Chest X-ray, PA view. Patient: 17 years old, sex M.
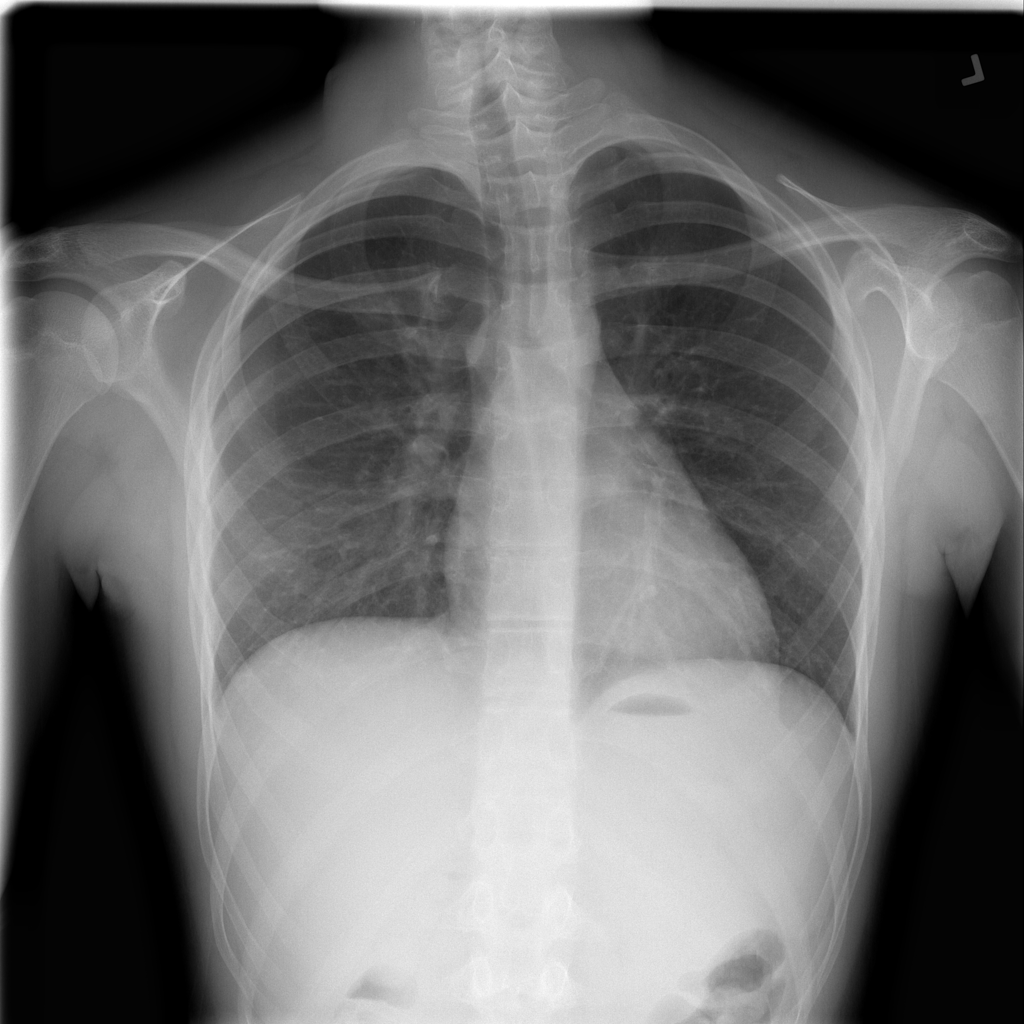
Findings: Infiltration